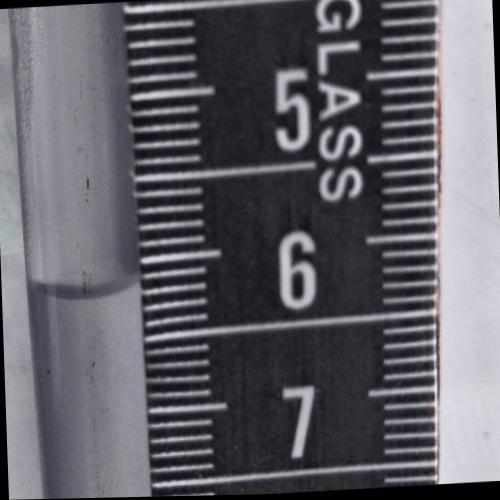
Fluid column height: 6.2 cm